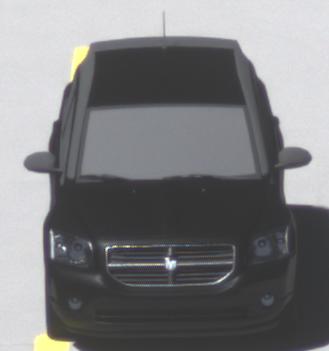
Make: Dodge
Model: Caliber 1.8
Detailed model: Caliber
Model produced from: 2006/06
Model produced until: 2009/03
Doors: 5
Color: black
Road condition: dry road
Daytime: midday
Contrast: high contrast